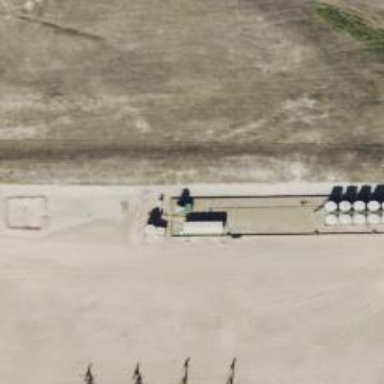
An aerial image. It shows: Storage tank with man-made structure.